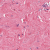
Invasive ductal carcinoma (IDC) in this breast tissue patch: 0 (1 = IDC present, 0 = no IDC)